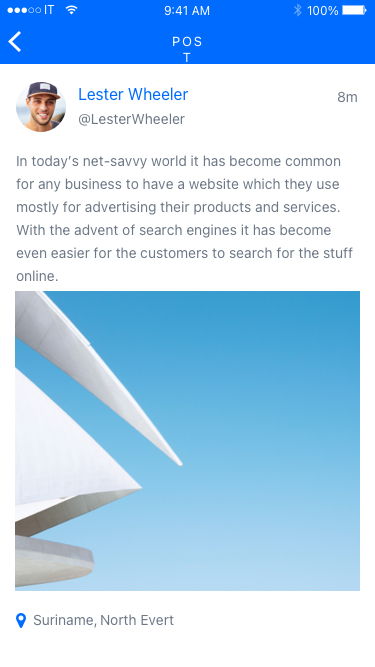
Text in this UI design:
North Evert
Suriname,
In today’s net-savvy world it has become common for any business to have a website which they use mostly for advertising their products and services. With the advent of search engines it has become even easier for the customers to search for the stuff online.
8m
@LesterWheeler
Lester Wheeler
Post
100%
9:41 AM
IT